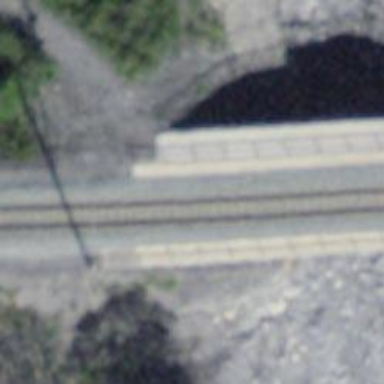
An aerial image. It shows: Path on bridge.